Question: I'm not very good with Django's 'form'.
Here is 'Order' from 'models.py'
'''
class Order( models.Model ) :
def __unicode__( self ) :
return unicode( self.pk )
def get_absolute_url( self ) :
return reverse( 'orders_detail', args = [ self.pk ] )
STATUS_CHOICES = (
( 'p', 'pending' ),
( 'a', 'approved' ),
( 'r', 'rejected' ),
( 'c', 'closed' ),
( 'l', 'locked' ),
)
WORK_TYPE_CHOICES = (
( 'hc', 'Heating and cooling' ),
( 'el', 'Electrical' ),
( 'pl', 'Plumbing' ),
( 'ap', 'Appliances' ),
( 'pe', 'Pests' ),
( 'ex', 'Exterior' ),
( 'in', 'Interior' ),
( 'sa', 'Safety' ),
( 'ot', 'Others' ),
)
creator = models.ForeignKey( User, related_name = 'creator' )
approver = models.ForeignKey( User, related_name = 'approver' )
comments = models.TextField( blank = True )
status = models.CharField( max_length = 1, choices = STATUS_CHOICES, default = 'p' )
quote = models.DecimalField( max_digits = 8, decimal_places = 2, null = True, blank = True )
payment = models.DecimalField( max_digits = 8, decimal_places = 2, null = True, blank = True )
work_type = models.CharField( max_length = 2, choices = WORK_TYPE_CHOICES )
vendor = models.ForeignKey( Vendor, null = True, blank = True )
created = models.DateTimeField( auto_now_add = True )
modified = models.DateTimeField( auto_now = True )
class OrderCreateForm( ModelForm ) :
class Meta :
model = Order
fields = (
'creator',
'approver',
'comments',
'work_type',
)
'''
So far I am using the generic view 'CreateView' for a 'Order' model in 'urls.py'
'''
url(
r'^orders/create/$',
CreateView.as_view(
model = Order,
template_name = 'doors/orders/create.html',
form_class = OrderCreateForm
),
name = 'orders_create'
),
'''
In my template, I simply have
'''
{% extends "base.html" %}
{% block title %}Create order{% endblock %}
{% block content %}
{{ form }}
{% endblock %}
'''
and it create a partial form (with no submit button) like this

However, I want to control the visibility of the 'creator' and 'approver' fields depending on 'user.get_profile().user_type'. If the logged in user's 'user_type' isn't a manager, then the 'creator' is automatically set as user and 'approver' will be set also set automatically. If the 'user_type' a manager, then that user can specify both fields to different users.
I also want to be able to name the actual labels of each fields. For example, change 'Work type' to 'Category'.
Currently I'm thinking the only way to do this is to do '{% for field in form %}' inside the template and run a bunch of lines like '{% if field.name == "creator" %}'. Is there an easier way than a bunch of controlled loops and if-then statements?
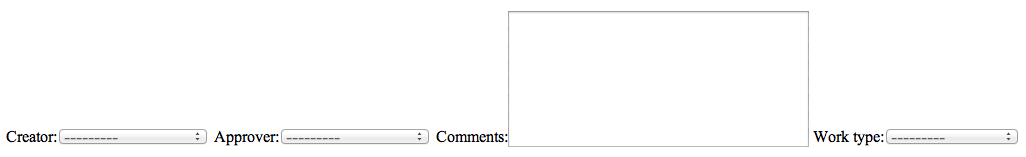
Answer: > I want to control the visibility of the creator and approver fields depending on user.get_profile().user_type. If the logged in user's user_type isn't a manager, then the creator is automatically set as user and approver will be set also set automatically. If the user_type is a manager, then that user can specify both fields to different users.
I'd make another form for just user:
'''
class UserOrderCreateForm( ModelForm ) :
class Meta :
model = Order
fields = (
'comments',
'work_type',
)
def __init__(self, *args, **kwargs):
self.user = kwargs.pop('user')
super(UserOrderCreateForm, self).__init__(*args, **kwargs)
def save(self):
result = super(UserOrderCreateForm, self).save(commit=False)
result.creator = self.user
result.approver = self.user.some_other_field # "will be set also set automatically"
result.save()
return result
'''
Then you can decide what form to use in view. Use it like
'''
form = UserOrderCreateForm(user=request.user)
'''
I think you will have to spend some time to make it work with 'CreateView'. That's why I don't like CBV. :-)
> I also want to be able to name the actual labels of each fields. For example, change 'Work type' to 'Category'.
'''
work_type = models.CharField( max_length = 2, choices = WORK_TYPE_CHOICES, verbose_name=u'Category')
'''